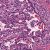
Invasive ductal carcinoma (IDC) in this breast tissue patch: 1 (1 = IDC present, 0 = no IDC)